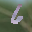
Label: 6